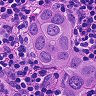
Metastatic tissue present: yes